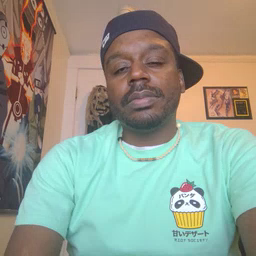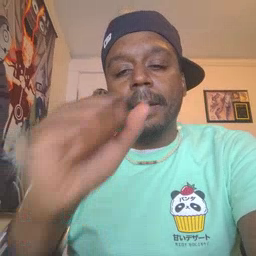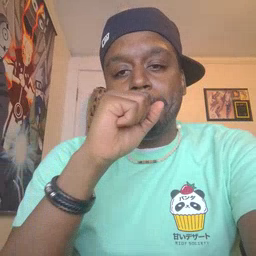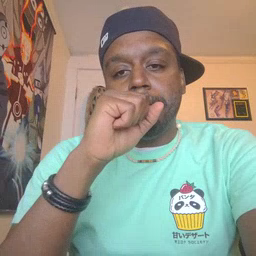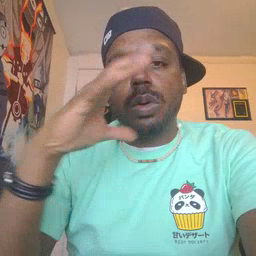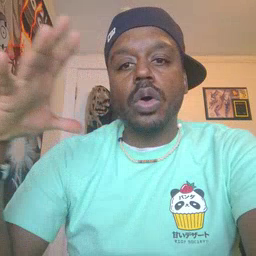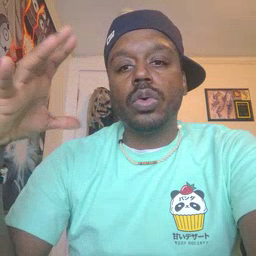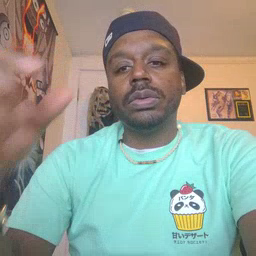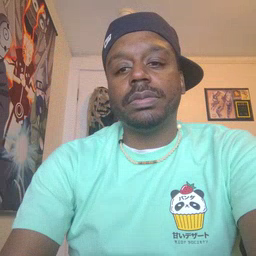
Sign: balloon